Aerial crown-view tile of a tropical tree (Barro Colorado Island, Panama), acquired 20240611:
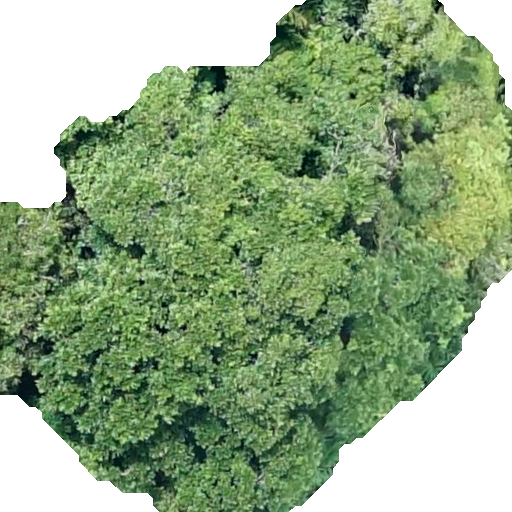
Species: Anacardium excelsum
GBIF accepted scientific name: Anacardium excelsum
Crown area: 321.948 m²